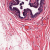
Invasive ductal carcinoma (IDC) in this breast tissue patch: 0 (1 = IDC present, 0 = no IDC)